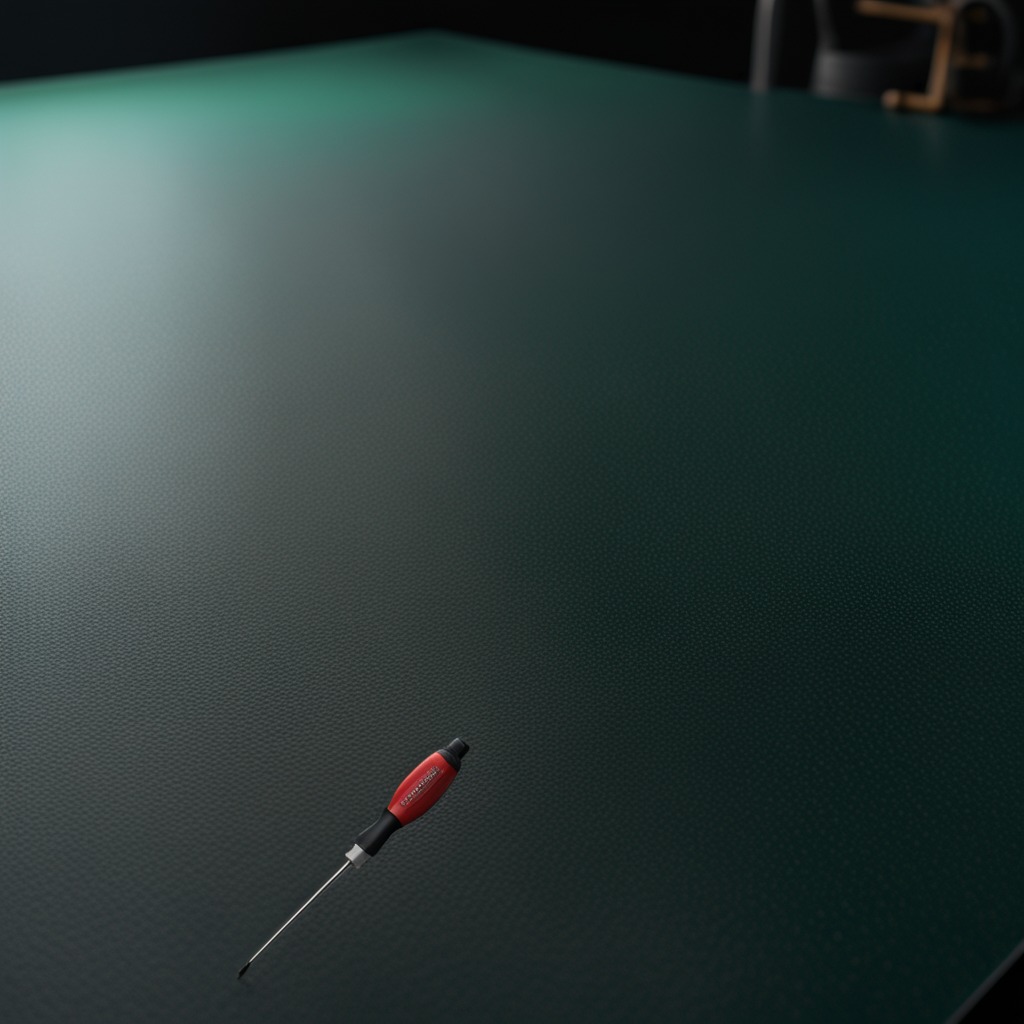
A screwdriver lies on a green rubber mat inside a workshop at night dim ambient light soft shadows worn but beneath the mat.